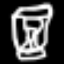
Label: hourglass